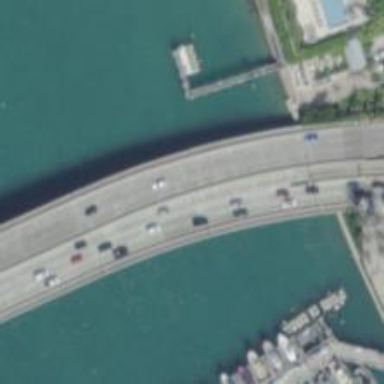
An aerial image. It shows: Bridge with asphalt surface carrying trunk highway.